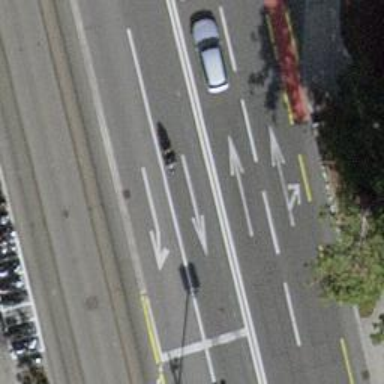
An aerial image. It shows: Primary highway with asphalt surface and dedicated lane for cycling on the left.